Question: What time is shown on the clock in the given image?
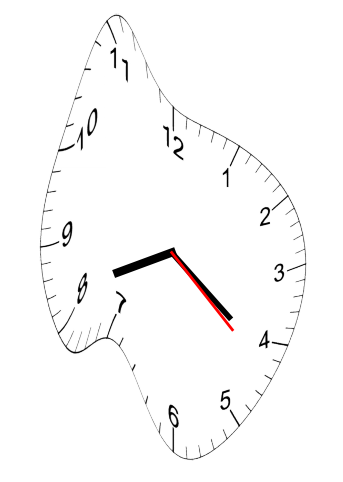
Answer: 08:21:22